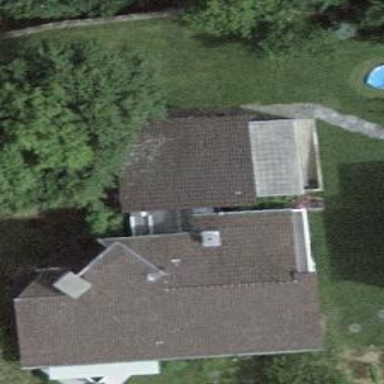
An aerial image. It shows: Garage.